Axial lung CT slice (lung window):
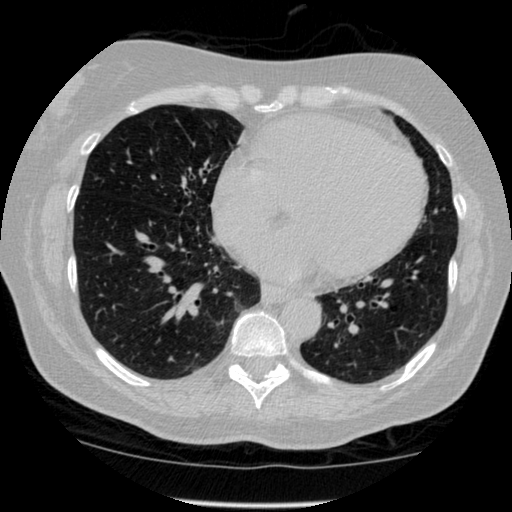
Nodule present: no